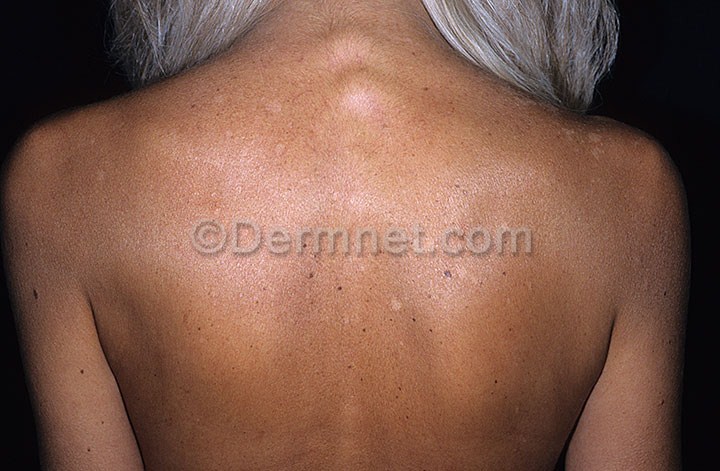
Disease: Tinea Ringworm Candidiasis and other Fungal Infections